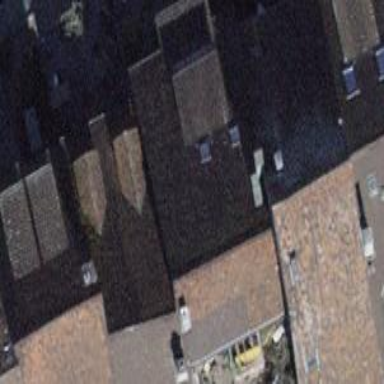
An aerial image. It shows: Building with tiled roof.